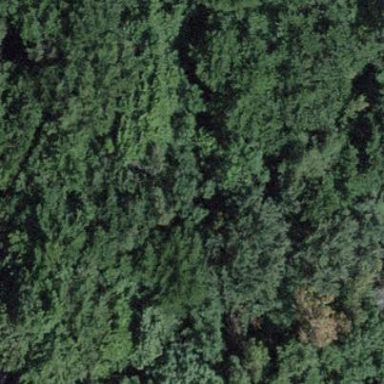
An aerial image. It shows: Forest area.